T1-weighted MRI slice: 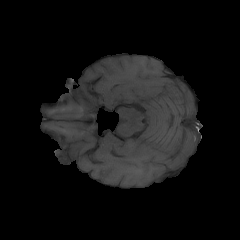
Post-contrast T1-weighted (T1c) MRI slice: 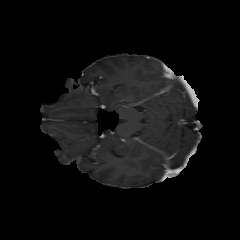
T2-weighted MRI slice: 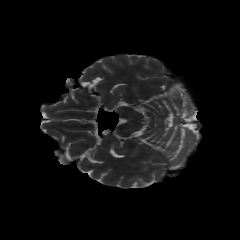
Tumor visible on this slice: no